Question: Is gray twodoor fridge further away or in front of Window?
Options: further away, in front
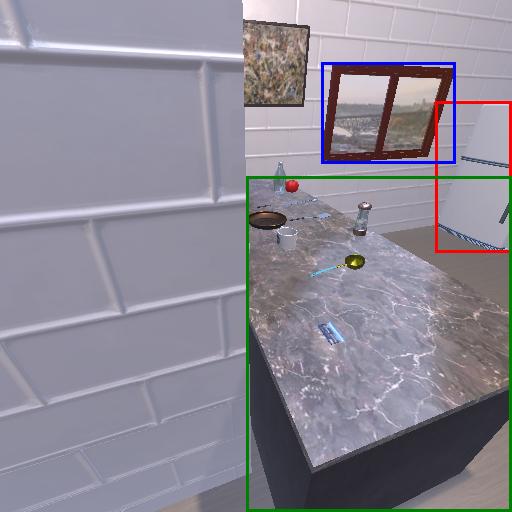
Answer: further away